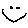
Label: smiley face